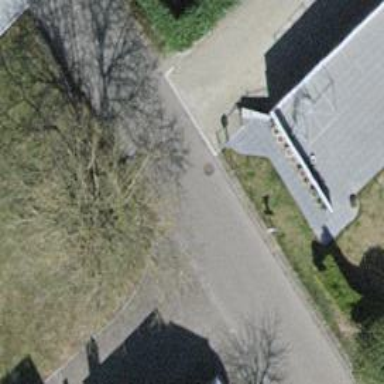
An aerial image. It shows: Bus stop with platform for public transport.